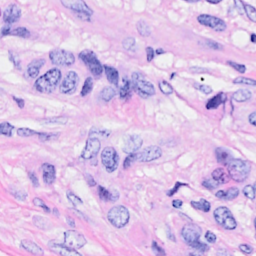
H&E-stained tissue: Breast